Field crop: maize
Growth stage: 1
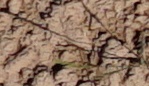
Species: lolium